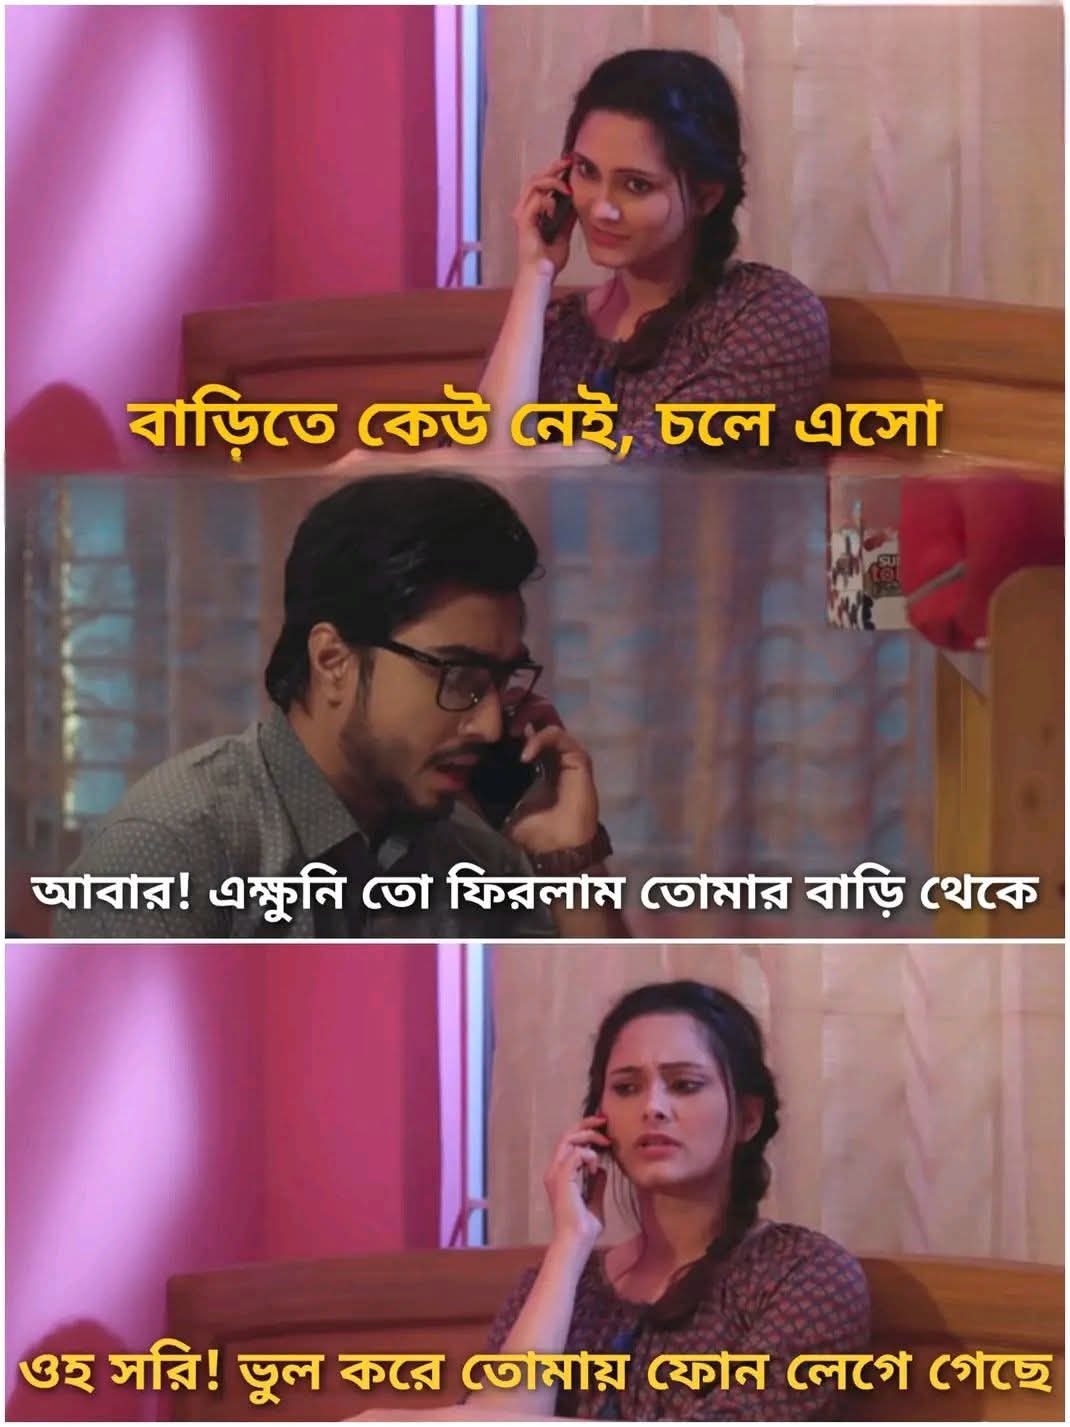
Text: বাড়িতে কেউ নেই, চলে এসো
আবার! এক্ষুনি তো ফিরলাম তোমার বাড়ি থেকে
ওহ সরি! ভুল করে তোমায় ফোন লেগে গেছে
Label: Non Hate